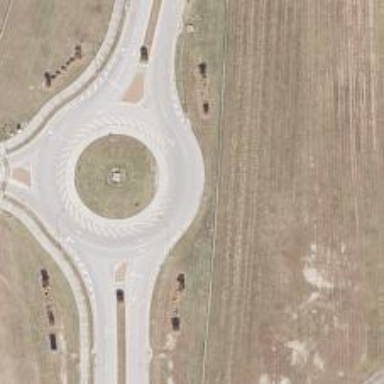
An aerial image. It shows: Residential road that intersects with roundabout.